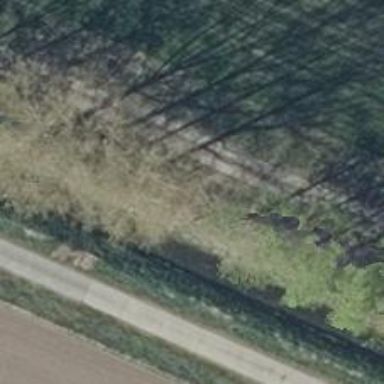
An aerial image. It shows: Row of deciduous broadleaved trees.